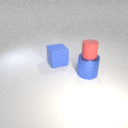
small red rubber cylinder above large blue metal cylinder